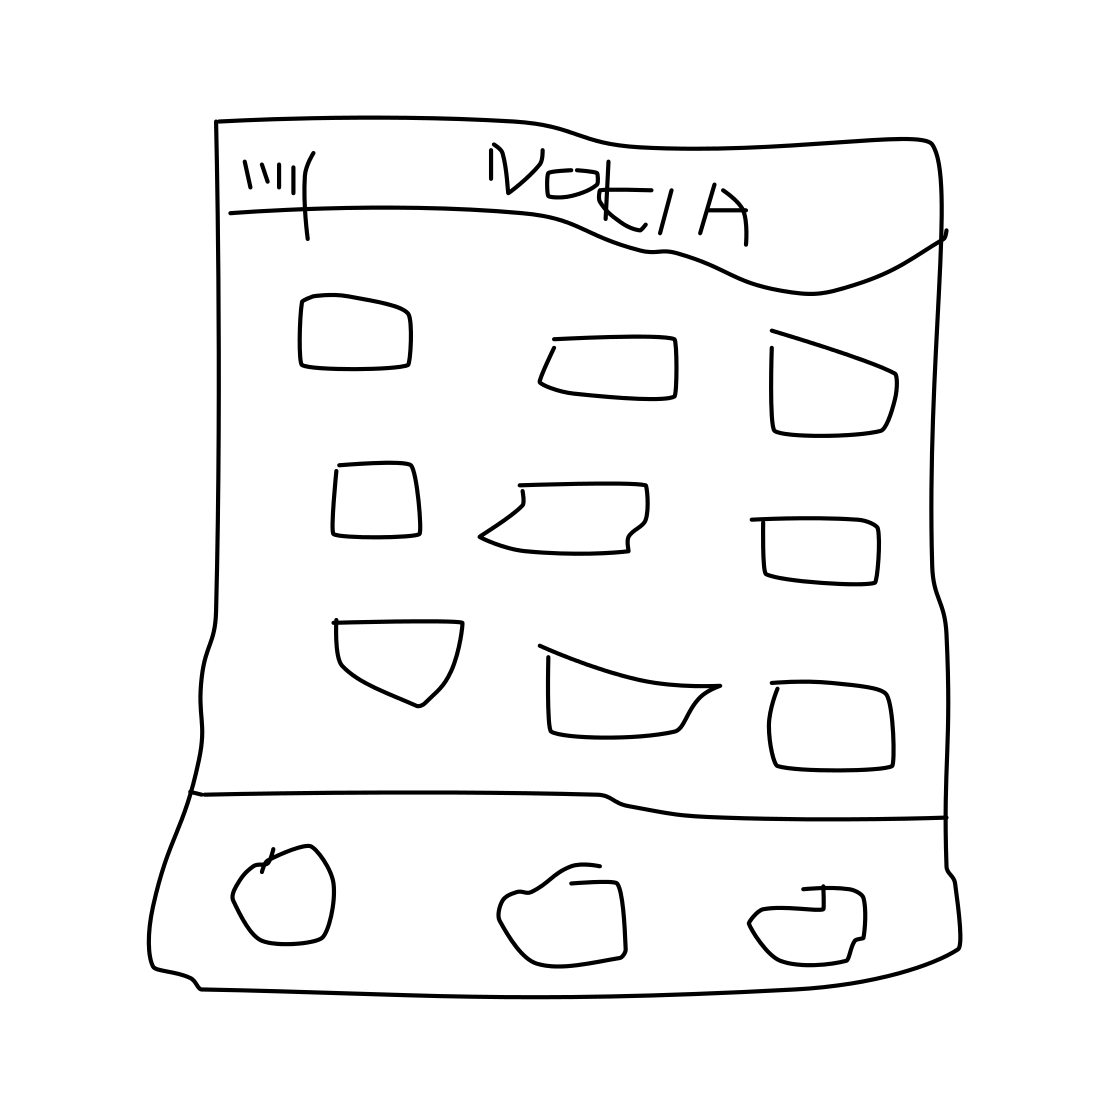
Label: cell phone